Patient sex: M
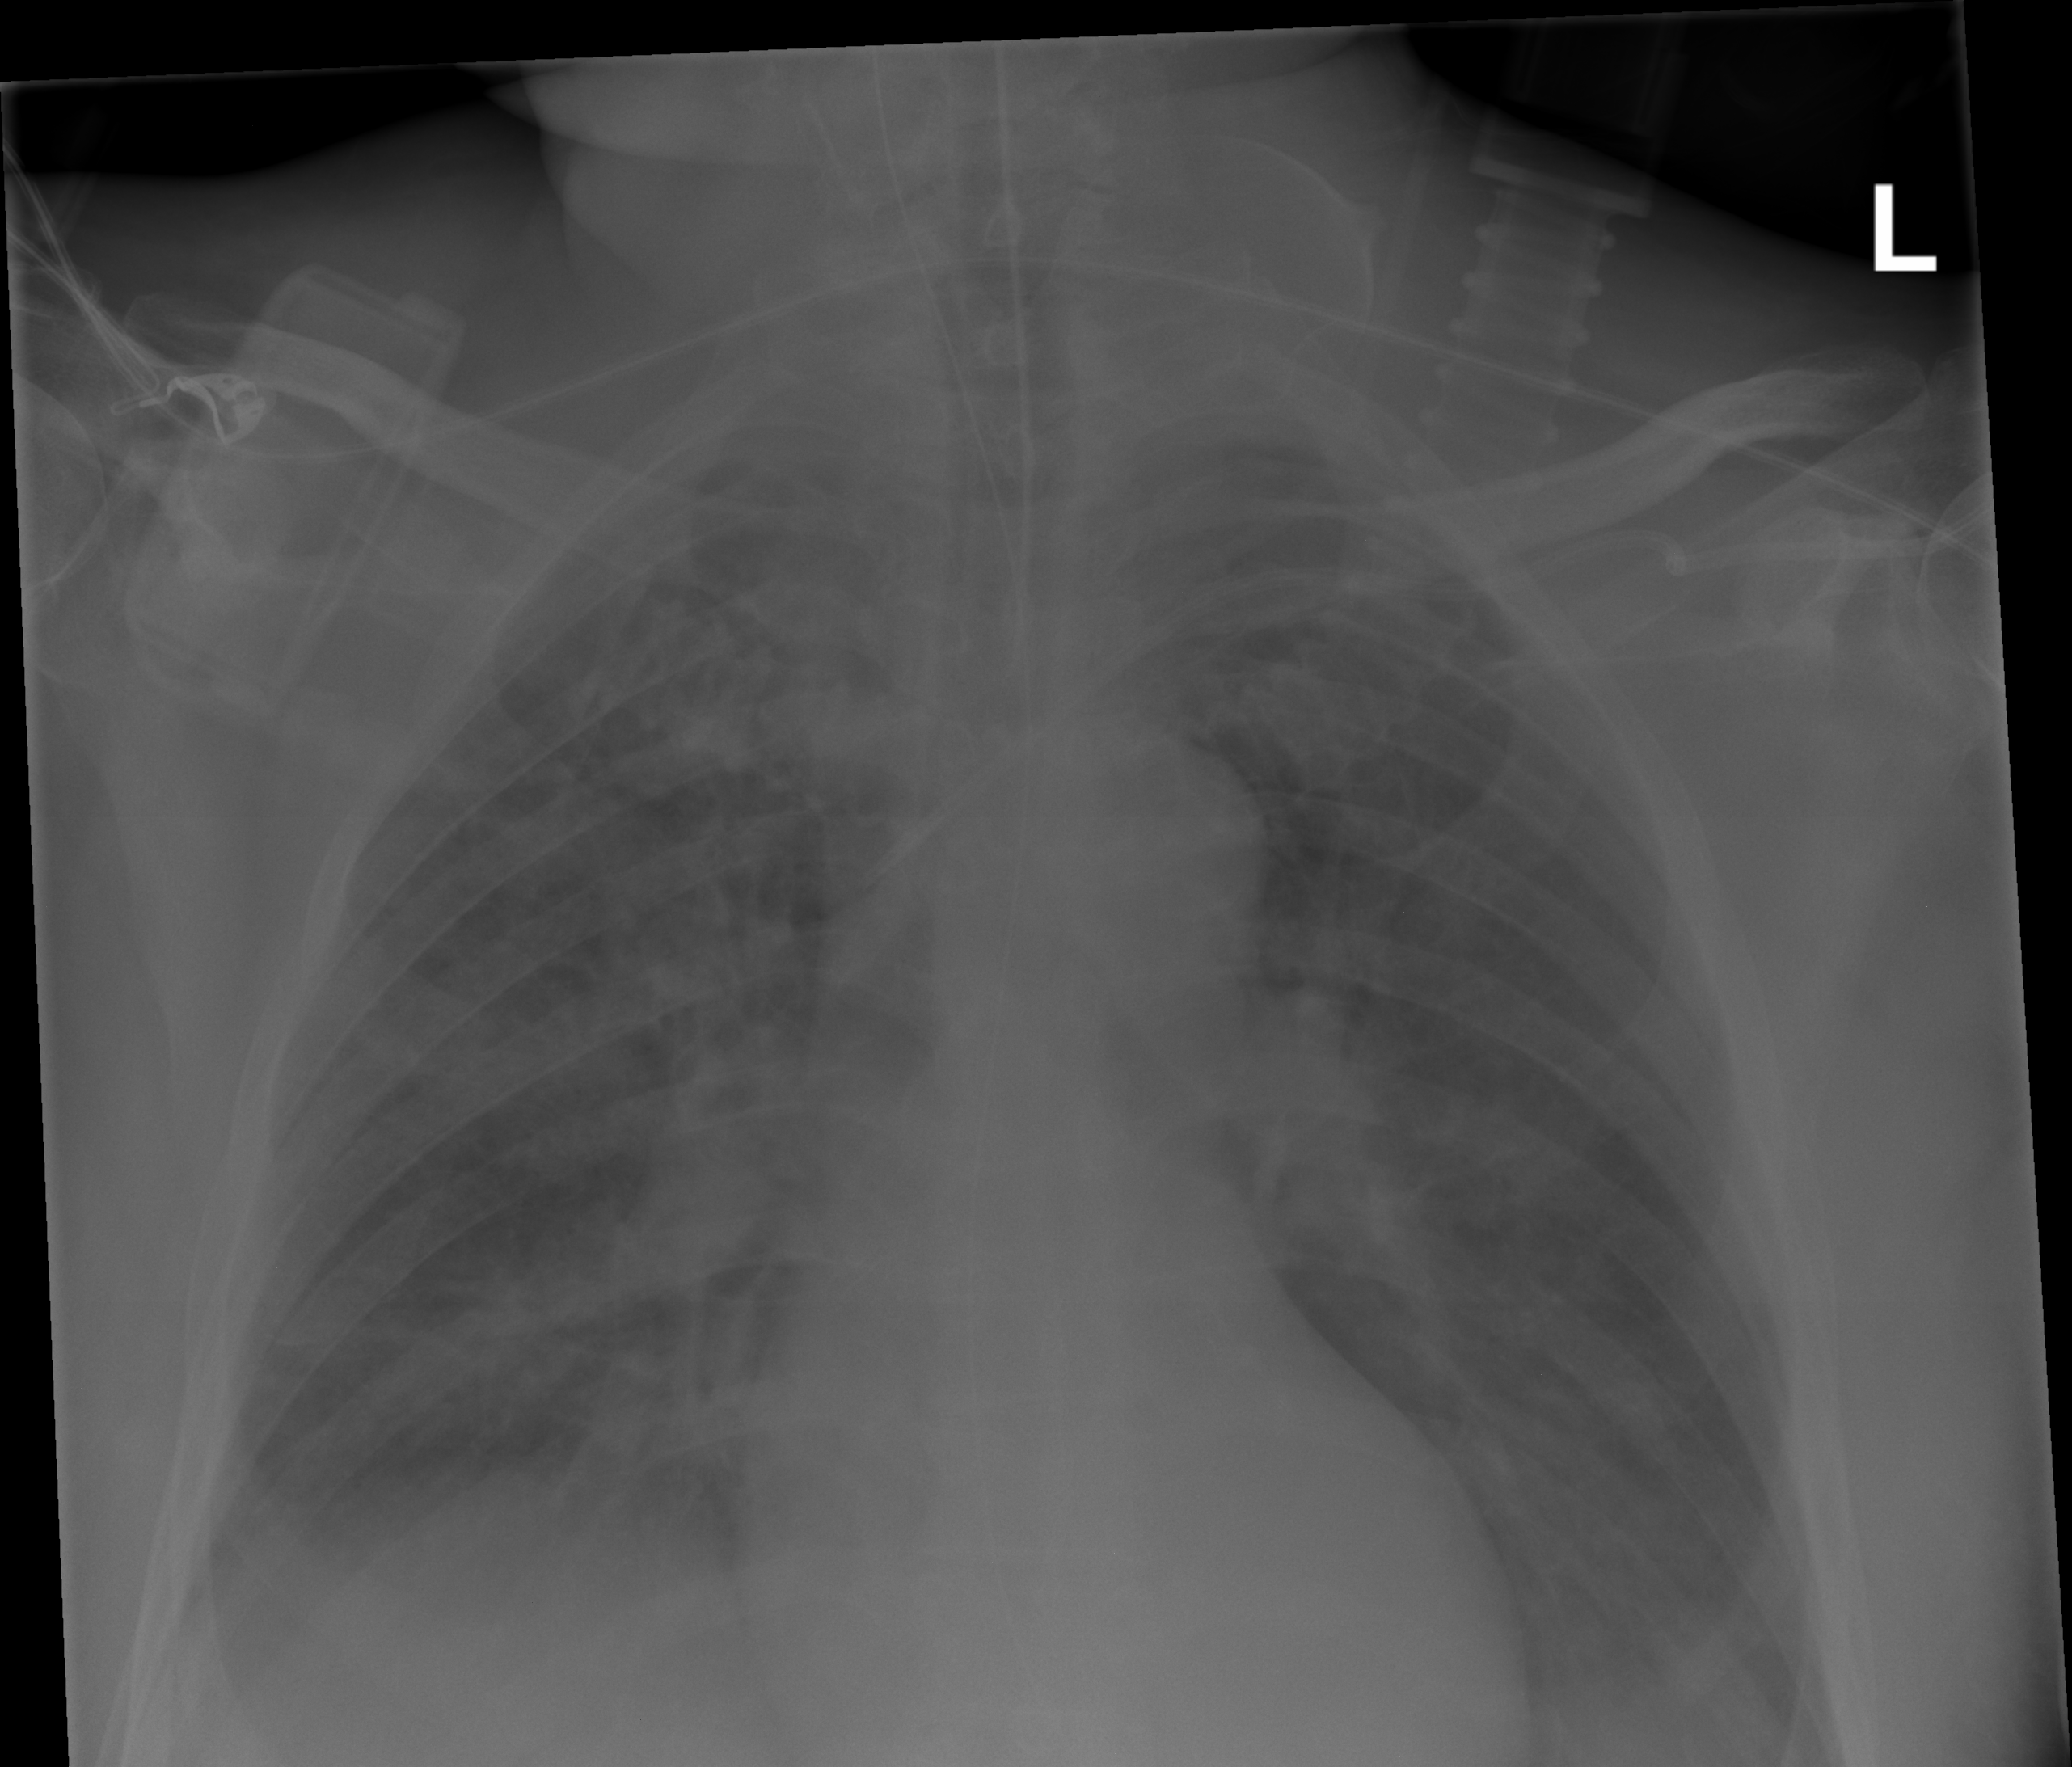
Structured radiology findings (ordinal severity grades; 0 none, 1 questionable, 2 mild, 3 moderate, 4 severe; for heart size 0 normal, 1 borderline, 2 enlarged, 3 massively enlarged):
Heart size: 0
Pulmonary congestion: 2
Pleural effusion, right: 2
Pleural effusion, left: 2
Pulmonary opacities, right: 3
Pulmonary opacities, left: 2
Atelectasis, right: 0
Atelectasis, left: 0